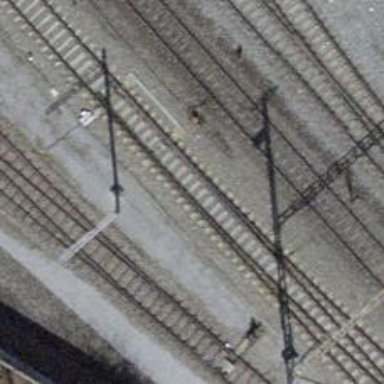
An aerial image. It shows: Railway switch.